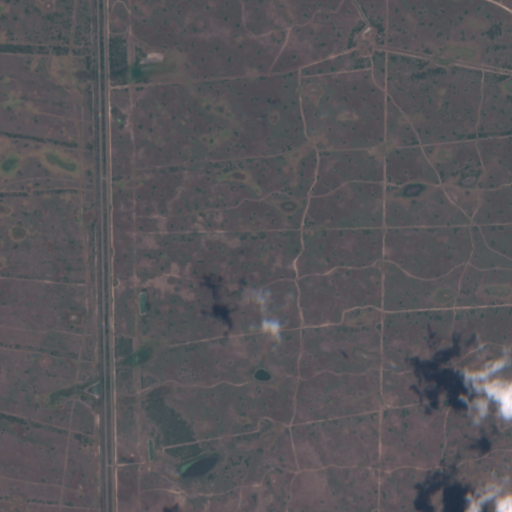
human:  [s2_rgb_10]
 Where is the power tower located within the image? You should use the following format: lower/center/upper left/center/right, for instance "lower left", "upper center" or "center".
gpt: The power tower is located in the left of the image.
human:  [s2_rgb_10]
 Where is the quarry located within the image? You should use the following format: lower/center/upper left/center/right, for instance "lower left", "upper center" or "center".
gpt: There is no quarry in the image.